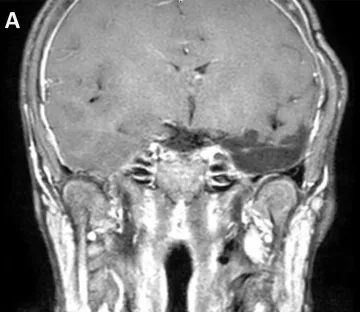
MRI/MRV brain and orbit scans with gadolinium at presentation. (A-D), Axial and coronal T1-weighted postcontrast fat-saturated images, 13 years after a left temporal lobe tumor resection, which demonstrate postoperative changes with diffuse, smooth dural enhancement over the frontal and temporal lobes (arrowheads).
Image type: radiology (mri)